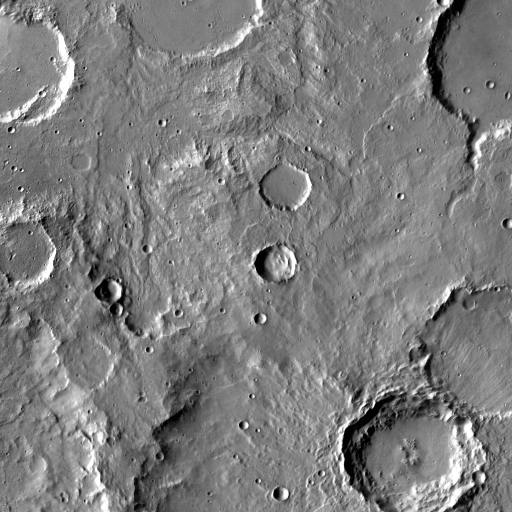
Crater classes present: Background, Other, Layered, Buried, Secondary